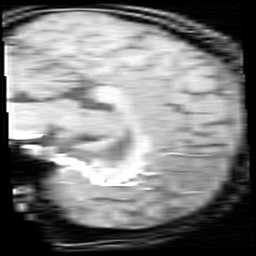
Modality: inplaneT1
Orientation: sagittal
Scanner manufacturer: ge
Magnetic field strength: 3 T
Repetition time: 0.3 s
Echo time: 0.003368 s